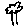
Label: tree